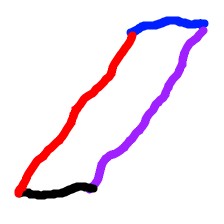
Shape: parallelogram